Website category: phone
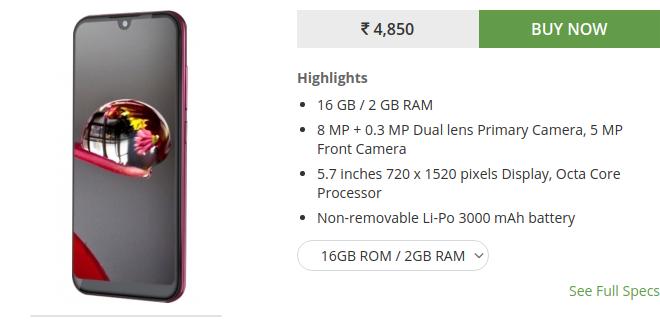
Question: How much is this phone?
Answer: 4,850

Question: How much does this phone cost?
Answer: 4,850

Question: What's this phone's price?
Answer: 4,850

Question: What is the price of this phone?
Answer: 4,850

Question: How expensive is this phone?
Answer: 4,850

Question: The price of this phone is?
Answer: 4,850

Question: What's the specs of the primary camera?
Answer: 8 MP + 0.3 MP Dual lens Primary Camera

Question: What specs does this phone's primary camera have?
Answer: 8 MP + 0.3 MP Dual lens Primary Camera

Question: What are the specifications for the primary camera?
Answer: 8 MP + 0.3 MP Dual lens Primary Camera

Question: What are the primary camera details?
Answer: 8 MP + 0.3 MP Dual lens Primary Camera

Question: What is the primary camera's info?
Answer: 8 MP + 0.3 MP Dual lens Primary Camera

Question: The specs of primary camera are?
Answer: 8 MP + 0.3 MP Dual lens Primary Camera

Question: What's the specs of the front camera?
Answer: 5 MP Front Camera

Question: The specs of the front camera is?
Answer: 5 MP Front Camera

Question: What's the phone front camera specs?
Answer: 5 MP Front Camera

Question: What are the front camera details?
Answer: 5 MP Front Camera

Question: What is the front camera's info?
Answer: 5 MP Front Camera

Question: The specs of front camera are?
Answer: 5 MP Front Camera

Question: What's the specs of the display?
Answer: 5.7 inches 720 x 1520 pixels Display

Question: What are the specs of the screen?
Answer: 5.7 inches 720 x 1520 pixels Display

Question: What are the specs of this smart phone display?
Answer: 5.7 inches 720 x 1520 pixels Display

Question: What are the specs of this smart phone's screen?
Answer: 5.7 inches 720 x 1520 pixels Display

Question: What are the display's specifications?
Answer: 5.7 inches 720 x 1520 pixels Display

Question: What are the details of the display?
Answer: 5.7 inches 720 x 1520 pixels Display

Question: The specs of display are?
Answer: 5.7 inches 720 x 1520 pixels Display

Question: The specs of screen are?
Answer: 5.7 inches 720 x 1520 pixels Display

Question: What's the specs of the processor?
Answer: Octa Core Processor

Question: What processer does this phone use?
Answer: Octa Core Processor

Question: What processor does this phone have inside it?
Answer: Octa Core Processor

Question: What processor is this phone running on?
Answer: Octa Core Processor

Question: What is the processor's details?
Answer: Octa Core Processor

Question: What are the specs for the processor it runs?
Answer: Octa Core Processor

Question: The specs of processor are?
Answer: Octa Core Processor

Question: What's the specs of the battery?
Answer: Non-removable Li-Po 3000 mAh battery

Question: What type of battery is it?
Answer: Non-removable Li-Po 3000 mAh battery

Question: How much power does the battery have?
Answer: Non-removable Li-Po 3000 mAh battery

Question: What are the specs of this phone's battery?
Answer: Non-removable Li-Po 3000 mAh battery

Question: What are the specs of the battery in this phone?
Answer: Non-removable Li-Po 3000 mAh battery

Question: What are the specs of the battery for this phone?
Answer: Non-removable Li-Po 3000 mAh battery

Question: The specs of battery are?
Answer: Non-removable Li-Po 3000 mAh battery